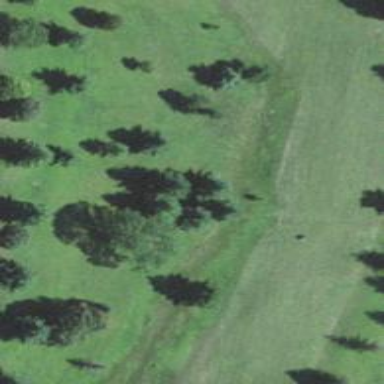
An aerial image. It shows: Grassy area designated as golf fairway.